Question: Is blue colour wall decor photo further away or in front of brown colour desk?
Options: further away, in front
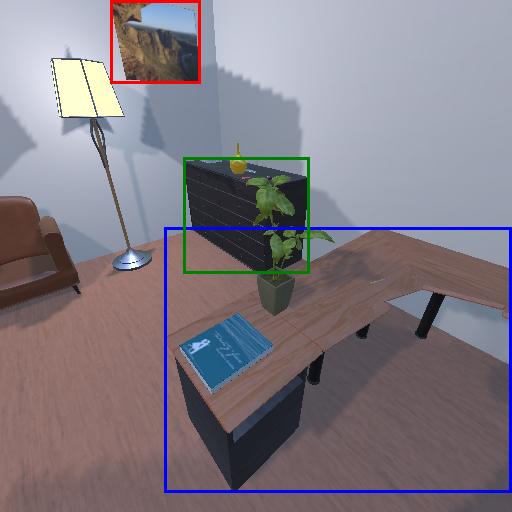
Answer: further away